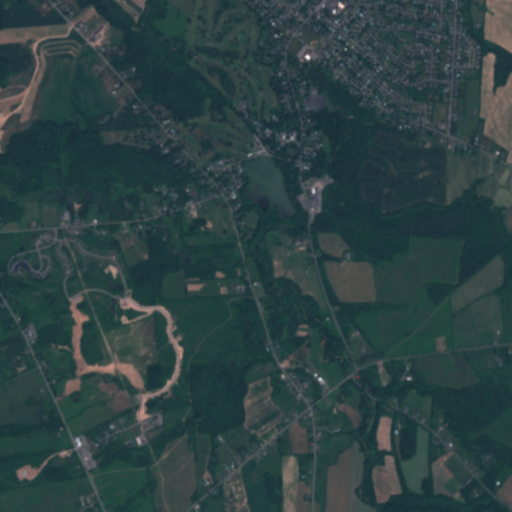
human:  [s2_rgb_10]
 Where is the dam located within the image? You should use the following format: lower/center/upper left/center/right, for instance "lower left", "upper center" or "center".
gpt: The dam is located in the center of the image.
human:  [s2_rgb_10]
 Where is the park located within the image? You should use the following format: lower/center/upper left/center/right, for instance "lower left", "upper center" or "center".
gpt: The park is located in the upper left of the image.
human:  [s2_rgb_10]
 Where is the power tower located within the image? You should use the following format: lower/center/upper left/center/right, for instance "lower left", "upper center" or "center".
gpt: The power tower is located in the upper left of the image.
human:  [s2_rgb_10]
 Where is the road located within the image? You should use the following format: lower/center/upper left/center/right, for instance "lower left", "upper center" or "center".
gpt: There is no road in the image.